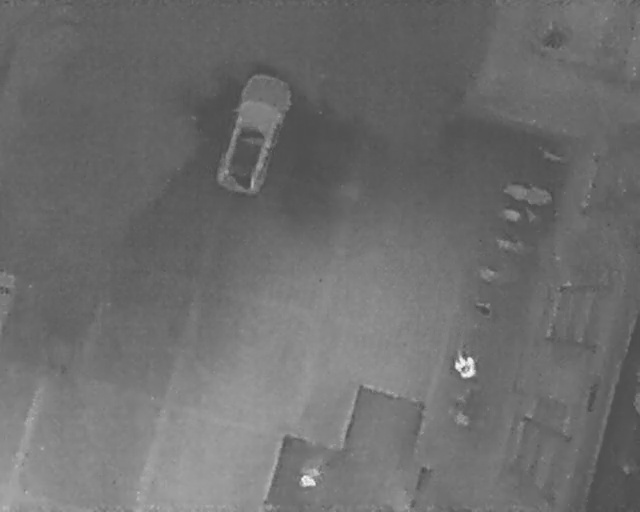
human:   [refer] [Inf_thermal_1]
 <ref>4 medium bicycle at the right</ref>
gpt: <box>[[79, 38, 82, 45, 14], [78, 44, 81, 51, 14], [75, 51, 78, 56, 14], [74, 57, 77, 62, 14]]</box>